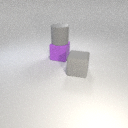
large purple rubber cube to the left of large gray rubber cube